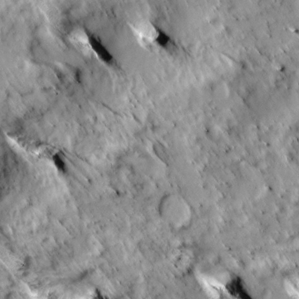
Label: non_frost